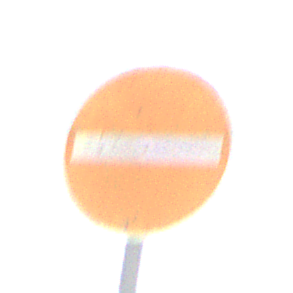
Verkehrszeichen: VerbotDerEinfahrt
Umgebung: Outdoor, Suburban
Tageszeit: Midday
Wetter: PartlyCloudy
Licht: Natural
Jahreszeit: NotSpecified
Kontrast: HighContrast